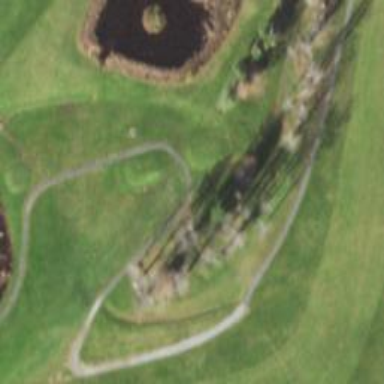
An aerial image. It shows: Golf tee.